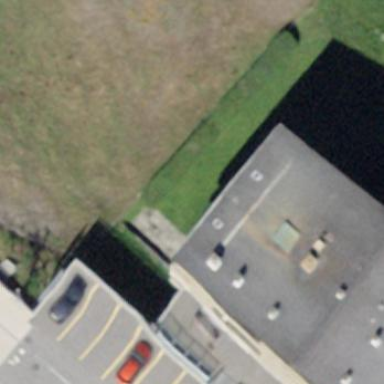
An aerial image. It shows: Building.